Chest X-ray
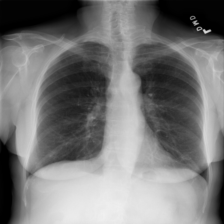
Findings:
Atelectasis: negative
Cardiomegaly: negative
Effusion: negative
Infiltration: negative
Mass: negative
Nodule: negative
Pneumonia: negative
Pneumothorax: negative
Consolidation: negative
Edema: negative
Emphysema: negative
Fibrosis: negative
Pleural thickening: positive
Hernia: negative